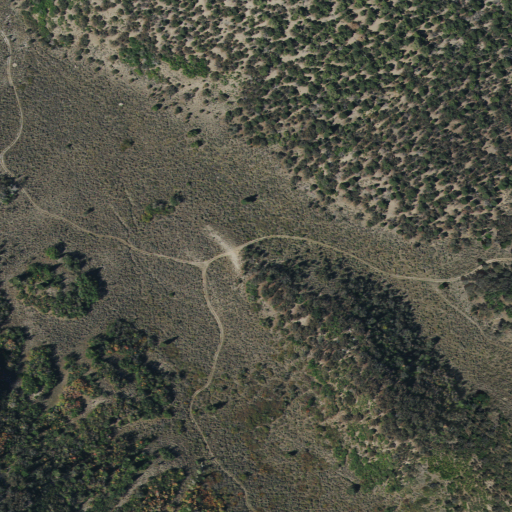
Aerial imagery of plain(s) in Utah named The Park containing shrub, evergreen forest, and deciduous forest